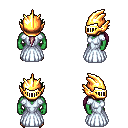
a pixel art fantasy rpg character, male body template, orc, green skin, underdress, teal pants, white blonde ponytail hairstyle, gold helm, gold boots, four views (front, back, left, right), 2x2 character sprite sheet, small pixel art, hard edges, no anti-aliasing